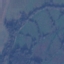
Land use / land cover class: Pasture